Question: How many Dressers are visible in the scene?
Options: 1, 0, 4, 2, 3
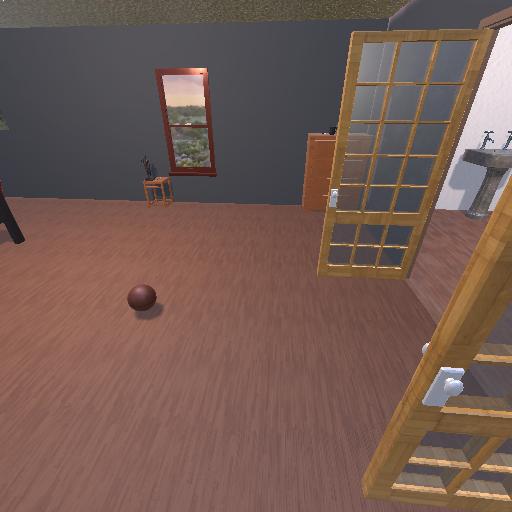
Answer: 1